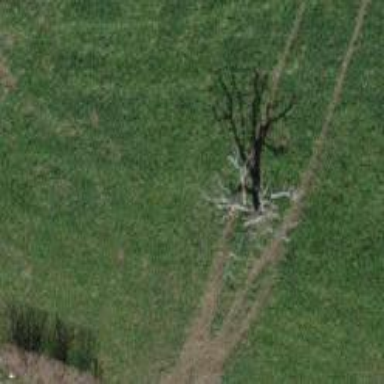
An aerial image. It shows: Broadleaved tree with lush leaves.